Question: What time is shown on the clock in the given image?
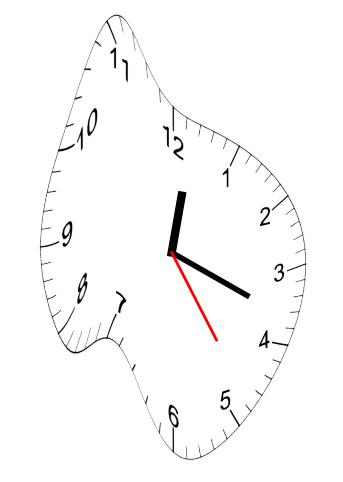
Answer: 12:18:24